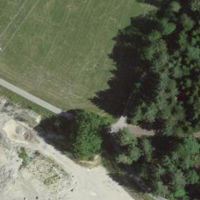
EUNIS habitat code: 52
Species observed at this site:
Euonymus europaeus
Prunus spinosa